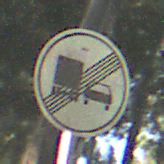
Verkehrszeichen: EndeUeberholverbotKraftfahrzeuge
Umgebung: Outdoor, Nature
Tageszeit: MorningAfternoon
Wetter: Clear
Licht: Natural
Jahreszeit: NotSpecified
Kontrast: HighContrast